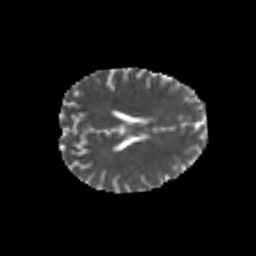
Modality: MD
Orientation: axial
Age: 25
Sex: male
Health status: healthy